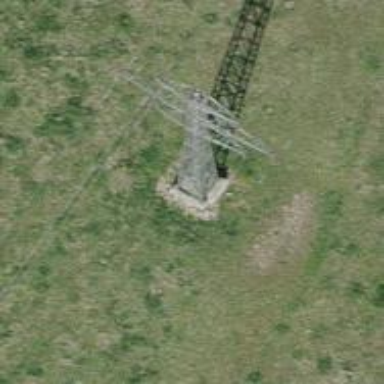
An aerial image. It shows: Power tower.